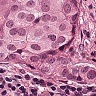
Metastatic tissue present: yes